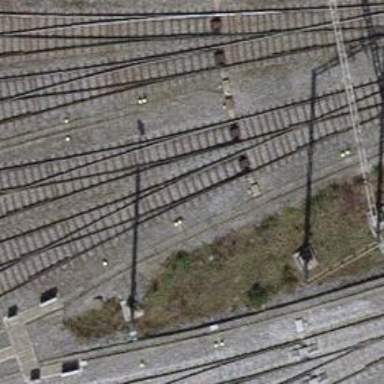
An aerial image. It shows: Railway switch.